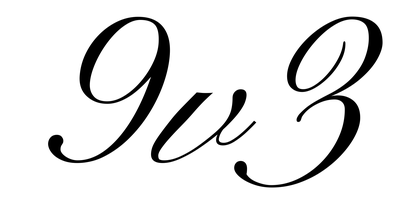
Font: PinyonScript-Regular